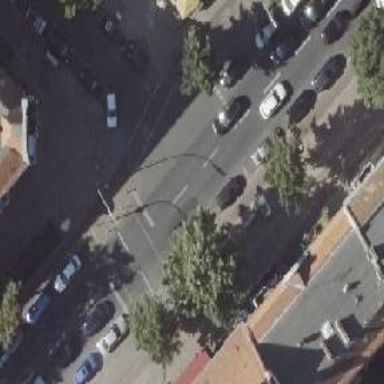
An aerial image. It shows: Secondary road with asphalt surface. There is parallel parking lane on the left side and cycle track.